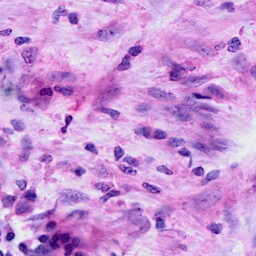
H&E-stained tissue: Cervix